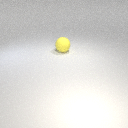
large yellow rubber sphere